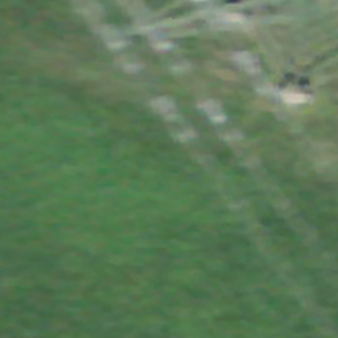
Label: other